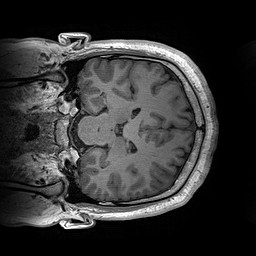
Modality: T1w
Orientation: coronal
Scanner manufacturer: siemens
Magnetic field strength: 3 T
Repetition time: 2.2 s
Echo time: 0.00244 s